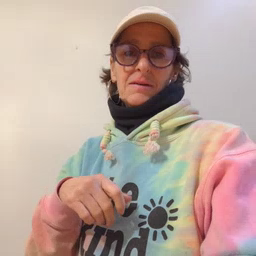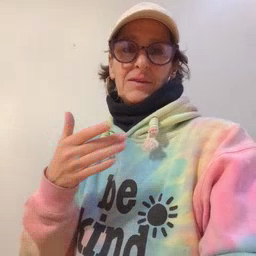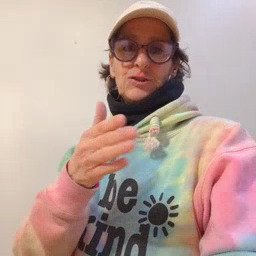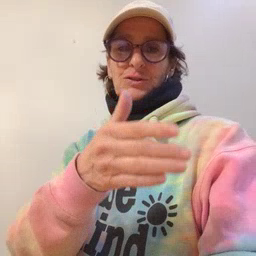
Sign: fish